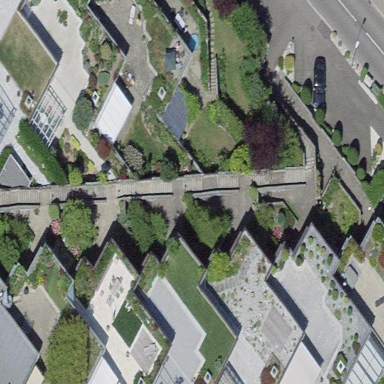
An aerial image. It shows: Residential building.